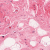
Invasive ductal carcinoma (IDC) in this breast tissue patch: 0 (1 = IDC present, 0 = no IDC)